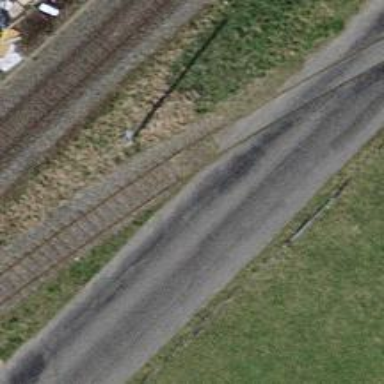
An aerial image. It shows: Single-track spur railway line.